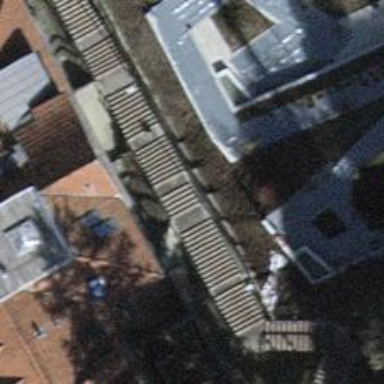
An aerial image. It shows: Set of steps on the road.